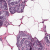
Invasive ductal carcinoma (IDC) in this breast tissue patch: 0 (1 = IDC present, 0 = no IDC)